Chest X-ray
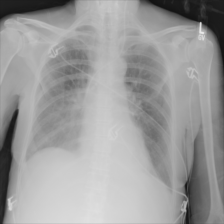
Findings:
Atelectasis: negative
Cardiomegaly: negative
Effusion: negative
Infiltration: negative
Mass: negative
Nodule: negative
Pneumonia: negative
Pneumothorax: negative
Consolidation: negative
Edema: negative
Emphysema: negative
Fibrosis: negative
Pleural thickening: negative
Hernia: negative